Question: I'm building a sprite kit game, and normally status bar does not show within my app. However, the drag and drop code that I'm using is doing something with the window and when the item is being dragged, the status bar flickers on and off. So my question is:
I tried plugging per controller code, but cannot seem to find which particular controller is showing the status bar.
'''
- (BOOL)prefersStatusBarHidden
{
return YES;
}
'''
I have status bar set to initially hidden in plist:

I tried using 'setStatusBarHidden' within 'appDidFinishLaunching'
Maybe there's some centralized setting I can set to off?
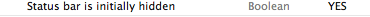
Answer: The 'setStatusBarHidden' setting and the "Status bar is initially hidden" Info.plist setting do not work unless you also set the "View controller-based status bar appearance" Info.plist key ('UIViewControllerBasedStatusBarAppearance') to "NO".
In other words, either you're doing this at the level of every single top-level view controller or you're doing it at the global UIApplication level, and this key determines which it is.
However, it is better to learn to do it the view controller way, because Apple might eventually take away the option to do it at the global UIApplication level.